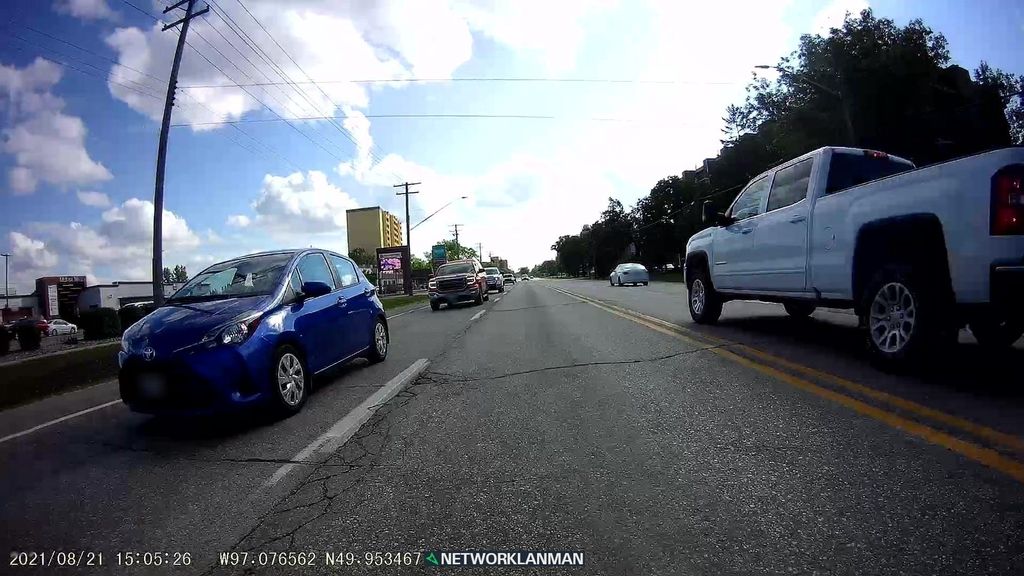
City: winnipeg